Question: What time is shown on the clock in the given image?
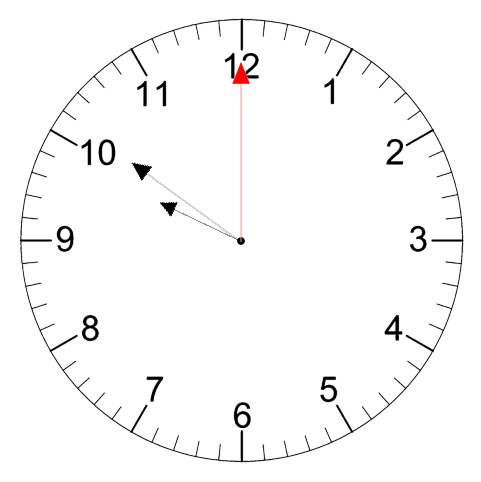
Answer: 09:51:00